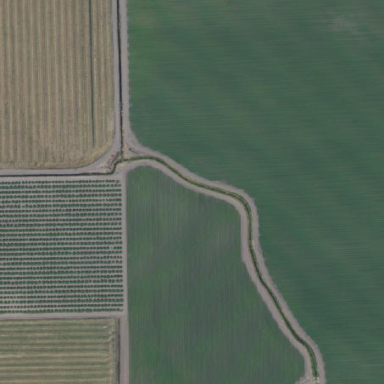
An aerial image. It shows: Farmland with field cropland.